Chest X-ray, AP view. Patient: 39 years old, sex F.
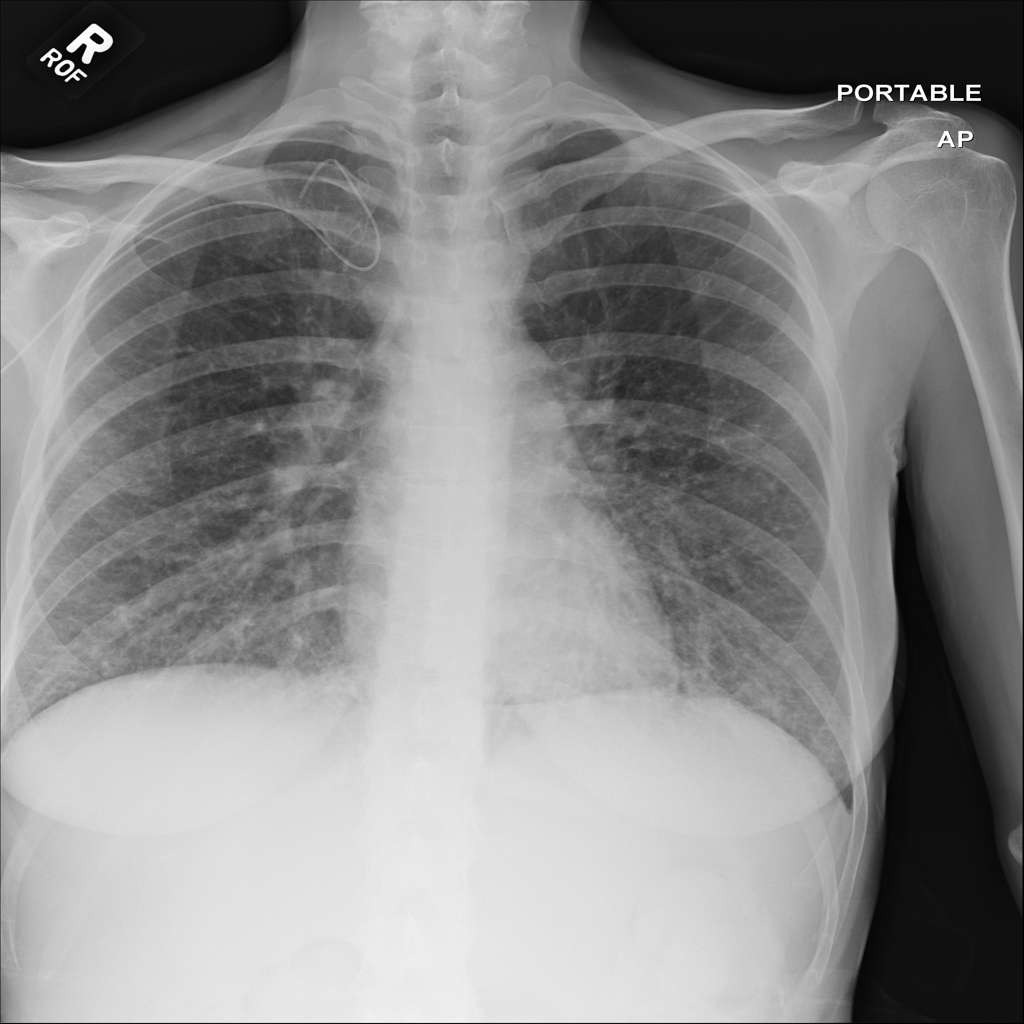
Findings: Infiltration, Pleural_Thickening